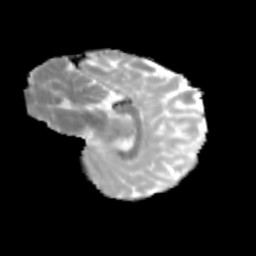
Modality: MD
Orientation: sagittal
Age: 10
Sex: female
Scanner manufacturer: siemens
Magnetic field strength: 3 T
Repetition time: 3.8 s
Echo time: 0.07 s